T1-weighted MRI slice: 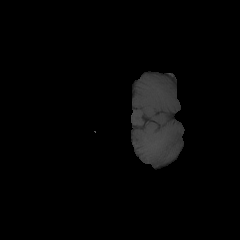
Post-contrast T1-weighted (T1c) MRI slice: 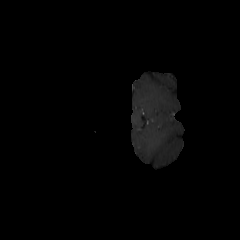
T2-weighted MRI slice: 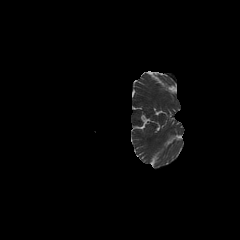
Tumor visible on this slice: no